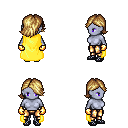
a pixel art fantasy rpg character, female body template, dark elf, purple skin, yellow cape, gold greaves, blonde swoop hairstyle, gold gloves, ghillies, four views (front, back, left, right), 2x2 character sprite sheet, small pixel art, hard edges, no anti-aliasing